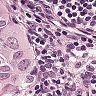
Metastatic tissue present: yes